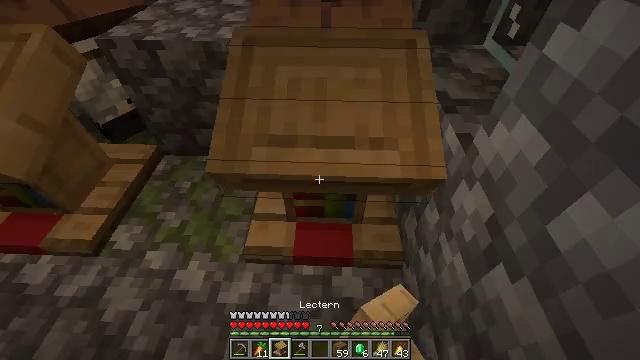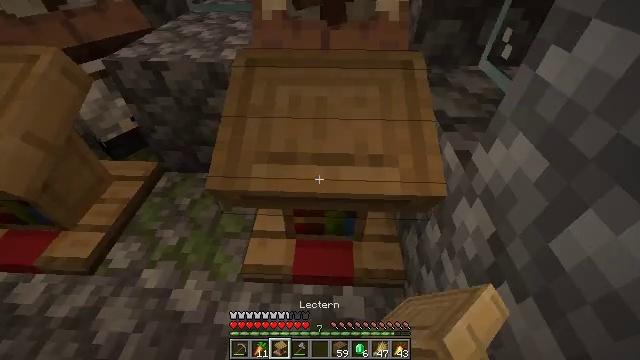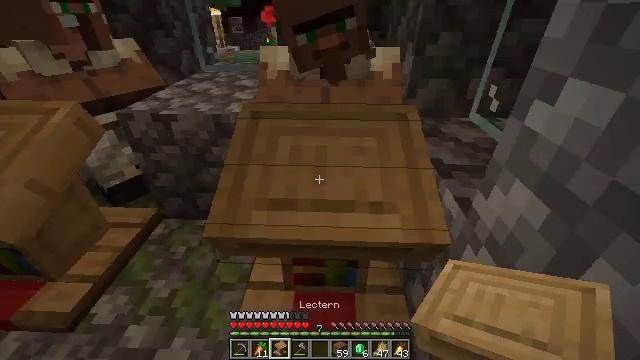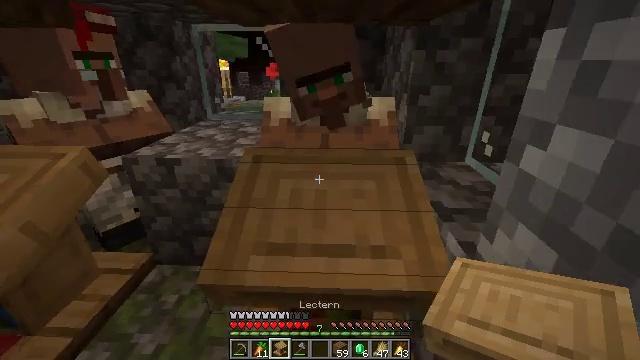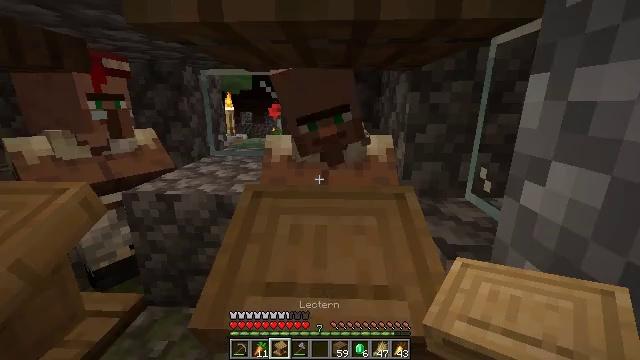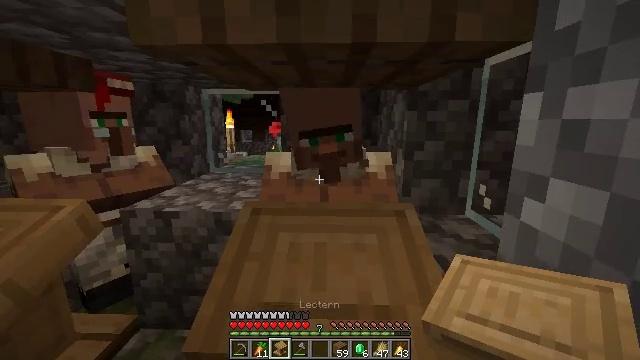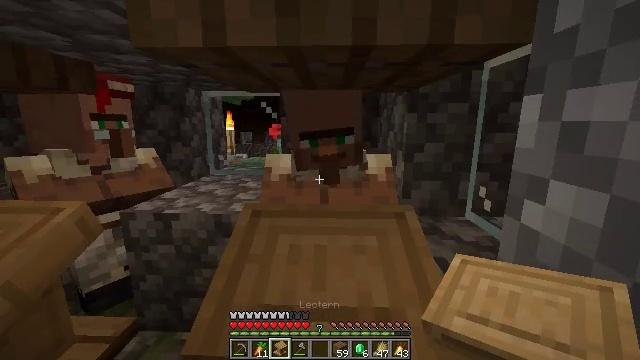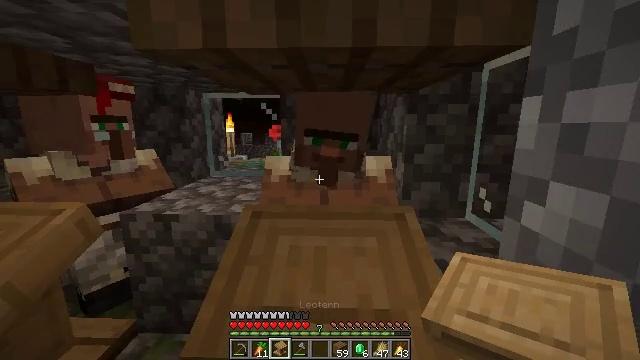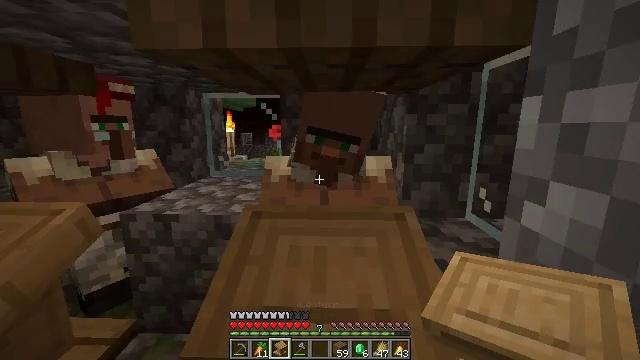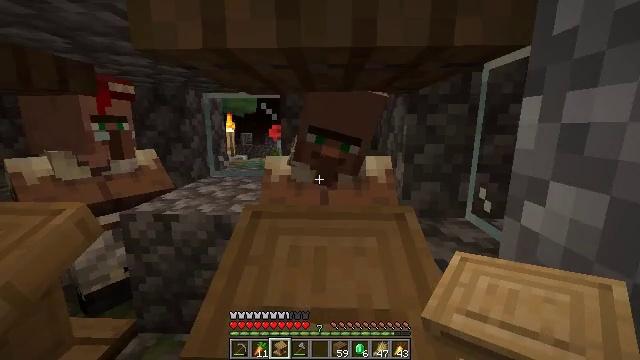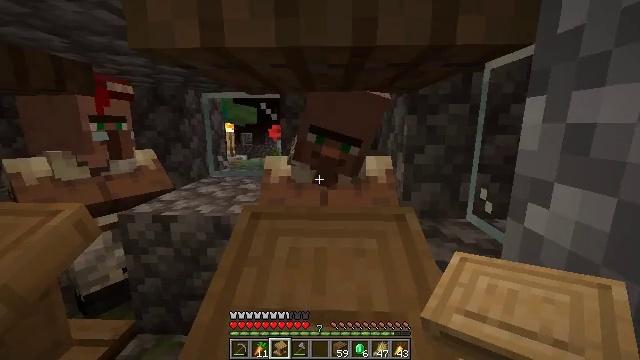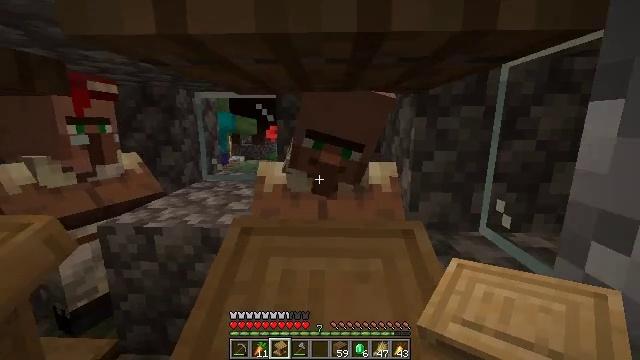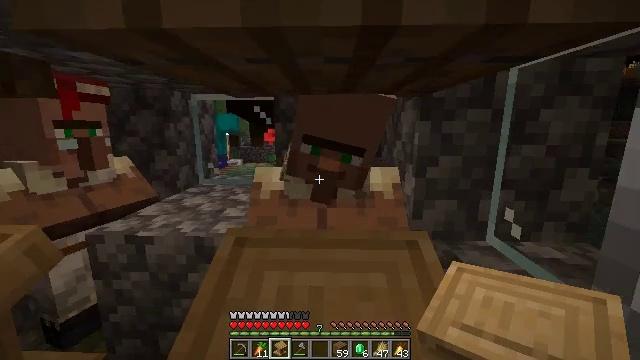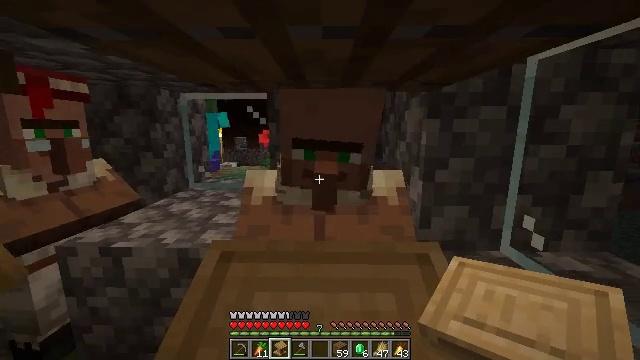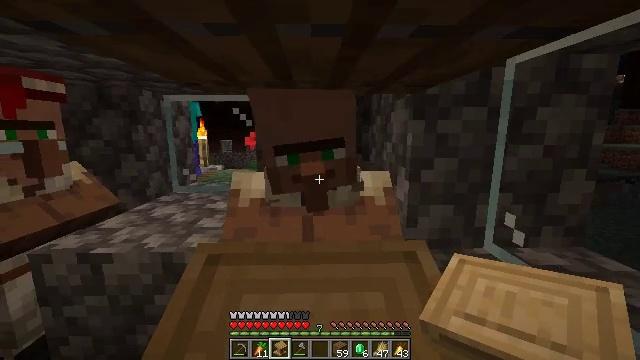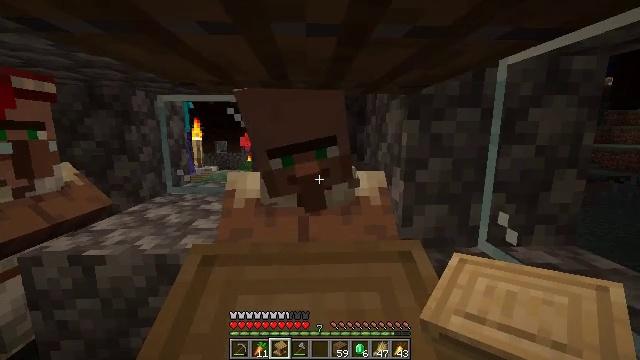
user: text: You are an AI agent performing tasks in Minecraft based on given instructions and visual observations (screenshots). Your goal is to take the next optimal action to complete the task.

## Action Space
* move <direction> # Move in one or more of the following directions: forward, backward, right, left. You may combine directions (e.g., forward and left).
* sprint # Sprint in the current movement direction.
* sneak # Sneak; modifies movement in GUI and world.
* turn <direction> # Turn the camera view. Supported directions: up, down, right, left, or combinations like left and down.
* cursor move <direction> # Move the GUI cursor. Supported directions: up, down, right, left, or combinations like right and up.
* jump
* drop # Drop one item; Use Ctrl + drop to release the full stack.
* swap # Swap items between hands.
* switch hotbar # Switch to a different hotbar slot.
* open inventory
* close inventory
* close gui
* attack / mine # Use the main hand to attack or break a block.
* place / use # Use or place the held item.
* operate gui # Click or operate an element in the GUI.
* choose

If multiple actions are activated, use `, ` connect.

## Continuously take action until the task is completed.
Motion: motion action
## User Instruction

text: Retrieve the lectern from the structure.
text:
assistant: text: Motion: turn up
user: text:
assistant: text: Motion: turn up
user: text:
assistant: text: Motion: turn up
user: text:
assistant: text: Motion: turn up
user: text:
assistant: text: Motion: turn up
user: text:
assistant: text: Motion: no_op
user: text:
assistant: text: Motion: no_op
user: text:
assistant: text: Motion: no_op
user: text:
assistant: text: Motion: no_op
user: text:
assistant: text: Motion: move forward
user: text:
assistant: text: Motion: move forward
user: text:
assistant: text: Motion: move forward
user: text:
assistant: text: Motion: no_op
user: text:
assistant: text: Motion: turn right
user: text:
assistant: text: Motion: turn right
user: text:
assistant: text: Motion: no_op
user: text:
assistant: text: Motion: no_op
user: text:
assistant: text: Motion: no_op
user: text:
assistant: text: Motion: no_op
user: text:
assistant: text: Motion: no_op
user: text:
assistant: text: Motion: no_op
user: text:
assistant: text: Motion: no_op
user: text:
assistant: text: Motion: no_op
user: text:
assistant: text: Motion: no_op
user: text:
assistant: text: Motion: no_op
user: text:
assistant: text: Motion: no_op
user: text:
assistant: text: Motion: no_op
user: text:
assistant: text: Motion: no_op
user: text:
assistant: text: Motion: no_op
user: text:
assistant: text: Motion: no_op